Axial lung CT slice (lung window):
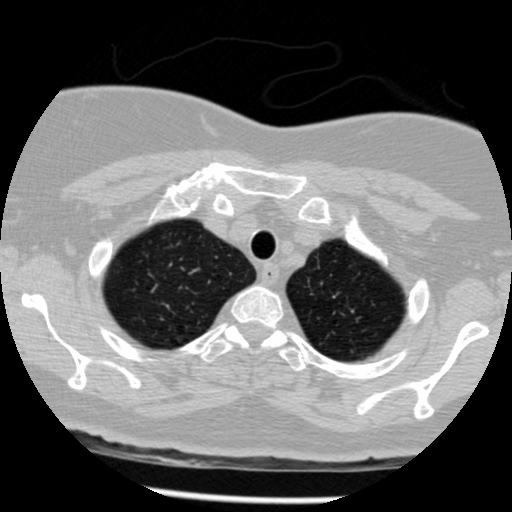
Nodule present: no